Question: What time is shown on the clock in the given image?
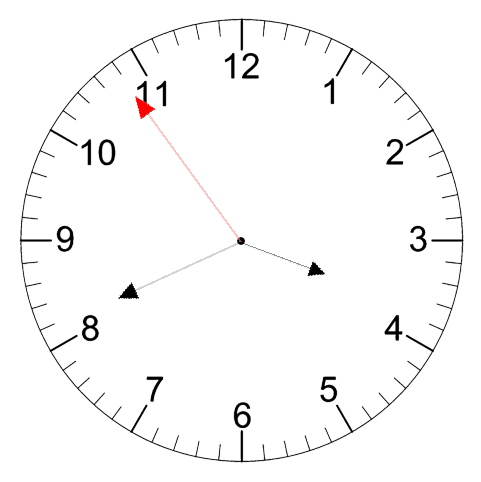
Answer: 03:40:54